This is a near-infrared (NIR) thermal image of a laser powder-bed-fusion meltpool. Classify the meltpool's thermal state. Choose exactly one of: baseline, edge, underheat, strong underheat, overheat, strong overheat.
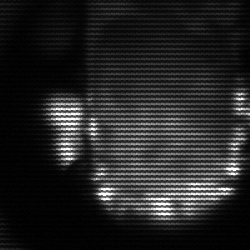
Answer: baseline